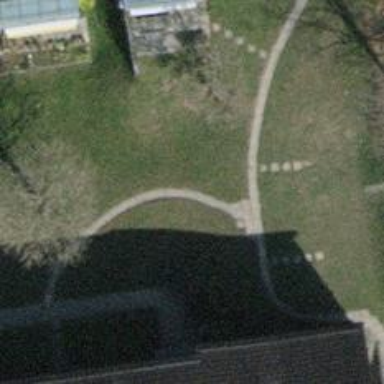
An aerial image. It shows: Path made of paving stones.